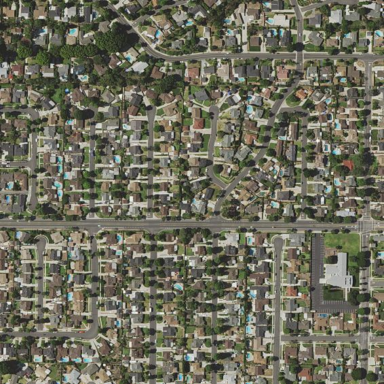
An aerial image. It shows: Residential area.